Question: I have the following ImageView and TextView:

Here is the XML:
'''
<LinearLayout android:layout_height="wrap_content" android:layout_width="match_parent" android:id="@+id/headerLinearLay" android:orientation="horizontal">
<ImageView android:src="@drawable/icon" android:layout_height="wrap_content" android:layout_width="wrap_content" android:id="@+id/avatarImageView"></ImageView>
<TextView android:layout_height="wrap_content" android:id="@+id/usernameTextView" android:text="TextView" android:layout_width="wrap_content" android:paddingLeft="4px"></TextView>
</LinearLayout>
'''
How can I make the image and the text be positioned at the same height? I also want the ImageView to be in the corner
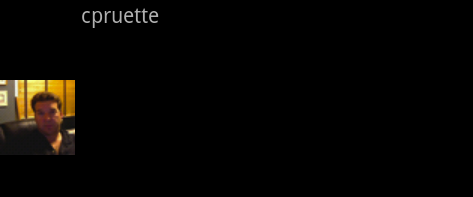
Answer: Try this:
'''
<RelativeLayout
android:layout_height="wrap_content"
android:layout_width="fill_parent"
android:id="@+id/headerLinearLay">
<ImageView
android:id="@+id/avatarImageView"
android:src="@drawable/icon"
android:layout_height="wrap_content"
android:layout_width="wrap_content"></ImageView>
<TextView
android:id="@+id/usernameTextView"
android:text="TextView"
android:paddingLeft="4dp"
android:layout_toRightOf="@id/avatarImageView"
android:layout_centerVertical="true"
android:layout_height="wrap_content"
android:layout_width="wrap_content"></TextView>
</RelativeLayout>
'''